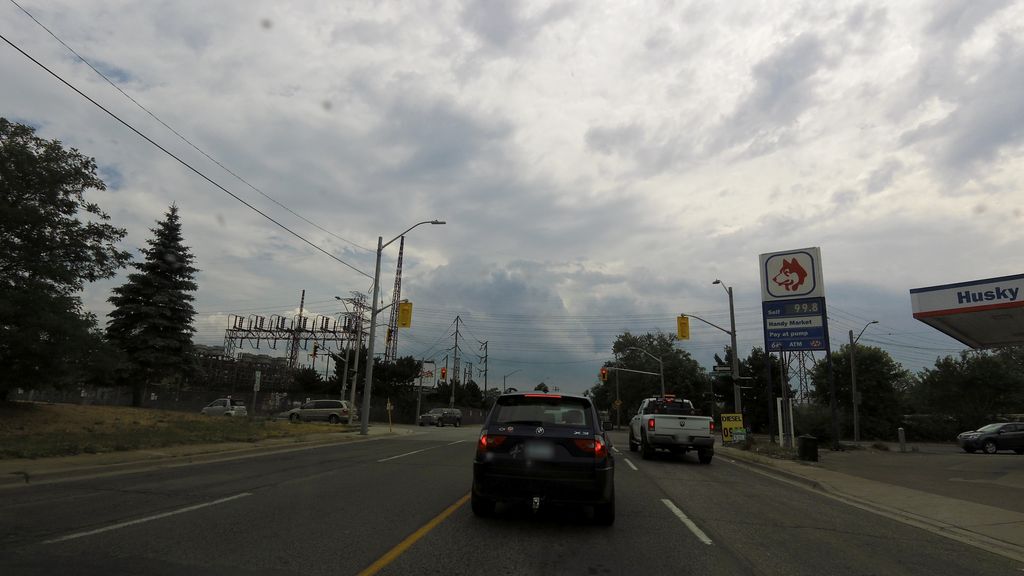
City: hamilton